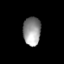
Tissue: lung
Cell type: Myeloid cells
Senescence score: 0.2191
Nuclear area (px): 494
Mean DAPI intensity: 148.19